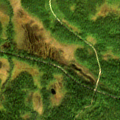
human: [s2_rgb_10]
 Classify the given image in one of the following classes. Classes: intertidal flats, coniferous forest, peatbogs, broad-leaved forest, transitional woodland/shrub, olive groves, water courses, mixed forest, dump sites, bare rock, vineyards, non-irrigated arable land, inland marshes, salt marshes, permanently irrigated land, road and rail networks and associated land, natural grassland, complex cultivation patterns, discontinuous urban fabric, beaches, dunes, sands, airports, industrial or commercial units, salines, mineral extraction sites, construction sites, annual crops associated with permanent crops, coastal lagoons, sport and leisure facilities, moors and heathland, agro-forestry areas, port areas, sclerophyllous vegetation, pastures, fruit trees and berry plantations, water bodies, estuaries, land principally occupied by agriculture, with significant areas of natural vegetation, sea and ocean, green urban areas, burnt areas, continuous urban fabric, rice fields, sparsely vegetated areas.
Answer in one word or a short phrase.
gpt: coniferous forest, transitional woodland/shrub, peatbogs